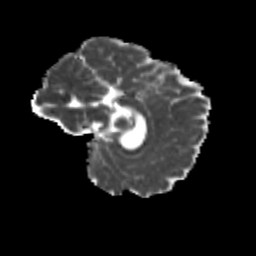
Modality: MD
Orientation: sagittal
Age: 11
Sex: male
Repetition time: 9.512 s
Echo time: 0.089 s